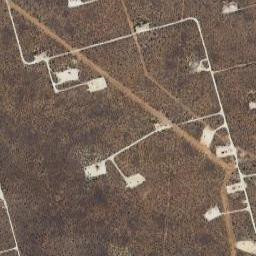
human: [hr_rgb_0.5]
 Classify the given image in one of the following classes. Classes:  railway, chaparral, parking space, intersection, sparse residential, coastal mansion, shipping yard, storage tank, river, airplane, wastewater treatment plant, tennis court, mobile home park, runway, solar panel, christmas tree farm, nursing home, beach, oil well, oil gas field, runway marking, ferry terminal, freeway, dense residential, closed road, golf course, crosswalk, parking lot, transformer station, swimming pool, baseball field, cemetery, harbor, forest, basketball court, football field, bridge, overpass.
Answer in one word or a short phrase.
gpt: oil gas field